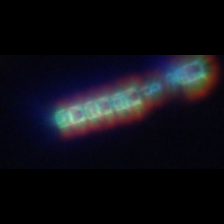
Taxon: Chaetoceros
Group: Diatoms